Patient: sex M, age 74
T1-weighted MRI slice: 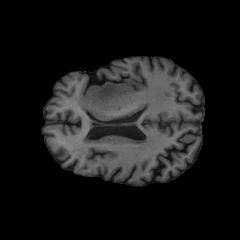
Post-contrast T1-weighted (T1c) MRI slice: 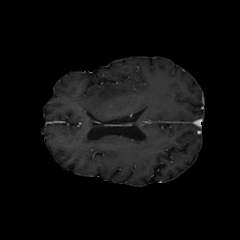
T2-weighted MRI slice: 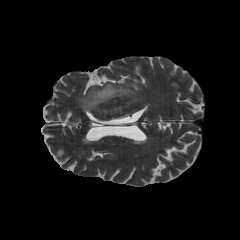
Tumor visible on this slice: yes
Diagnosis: Glioblastoma, IDH-wildtype
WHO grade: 4